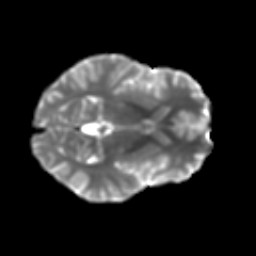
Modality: T2w
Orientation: axial
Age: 15
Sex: male
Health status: ill
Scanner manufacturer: ge
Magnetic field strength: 3 T
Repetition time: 6.752 s
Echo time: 0.079 s